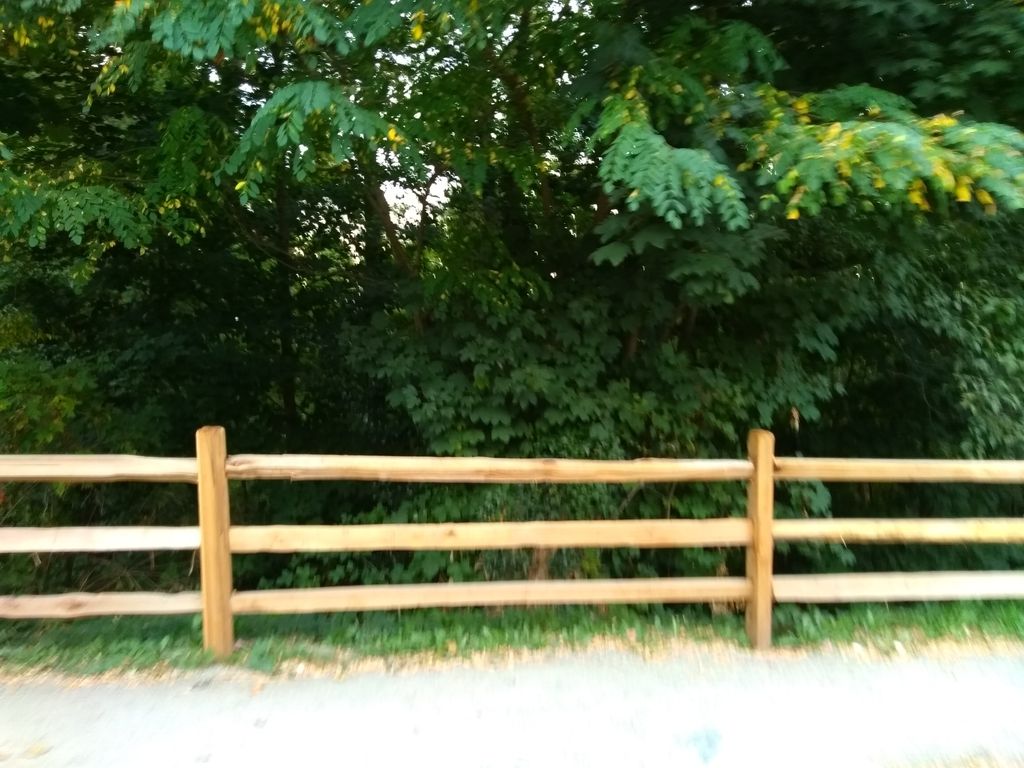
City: vancouver